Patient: sex M, age 55
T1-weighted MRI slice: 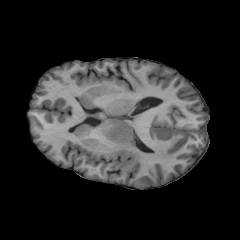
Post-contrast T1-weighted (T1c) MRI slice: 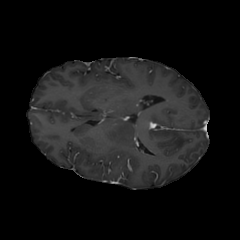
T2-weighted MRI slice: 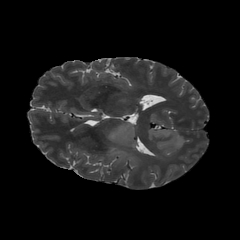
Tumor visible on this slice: yes
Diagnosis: Astrocytoma, IDH-wildtype
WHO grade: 2